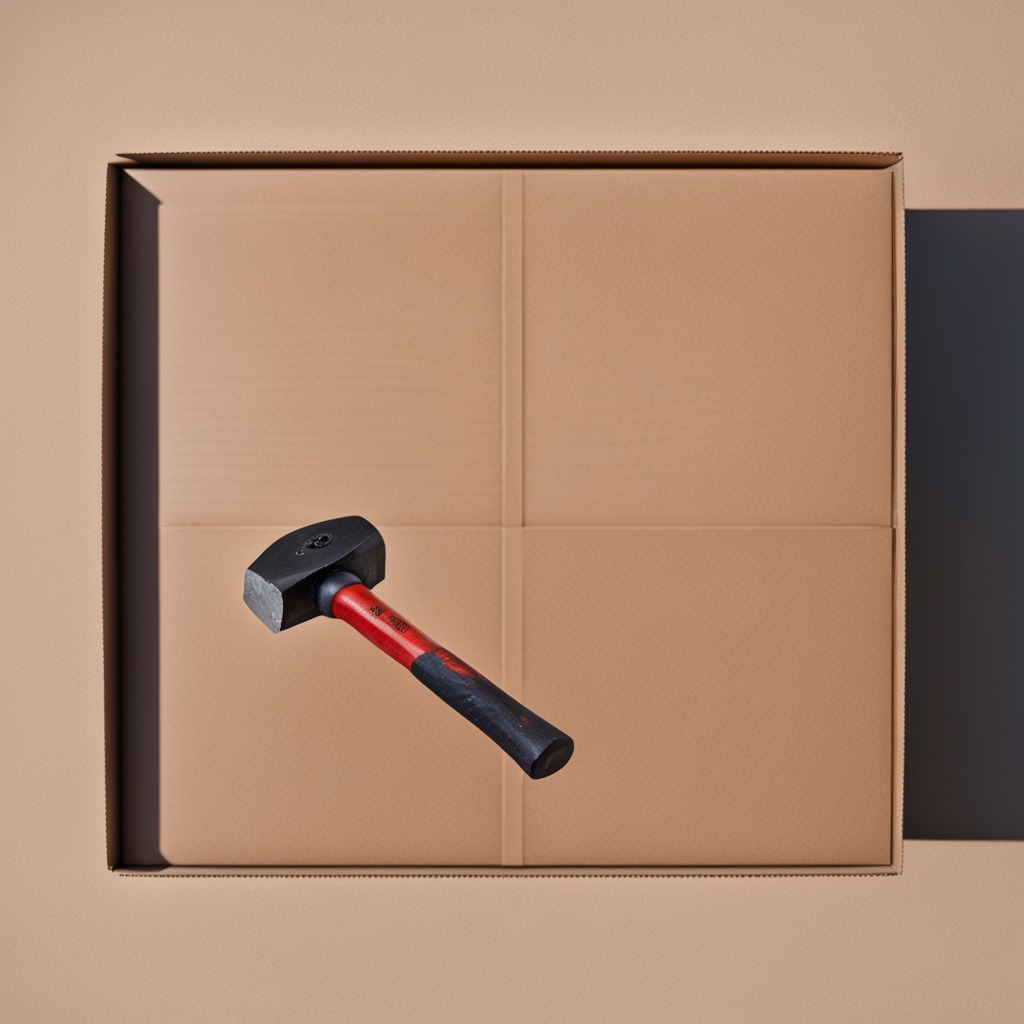
A hammer is lying on a clean dry cardboard box surface in an outdoor workshop during daytime bright natural light soft shadows slightly creased but